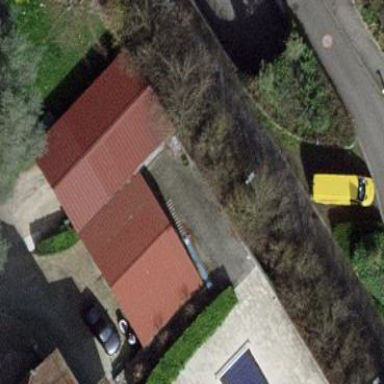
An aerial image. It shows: View of roof of building.